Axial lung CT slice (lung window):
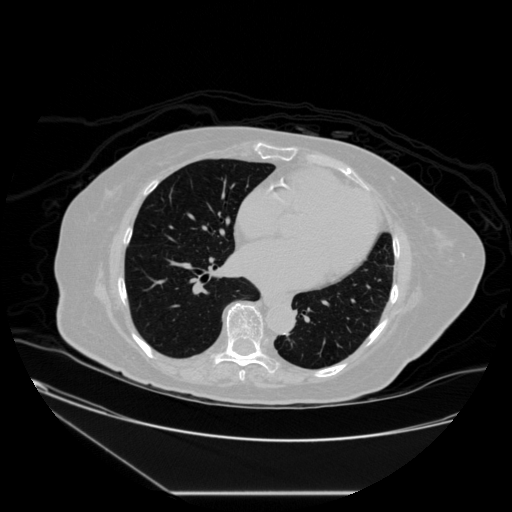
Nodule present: no